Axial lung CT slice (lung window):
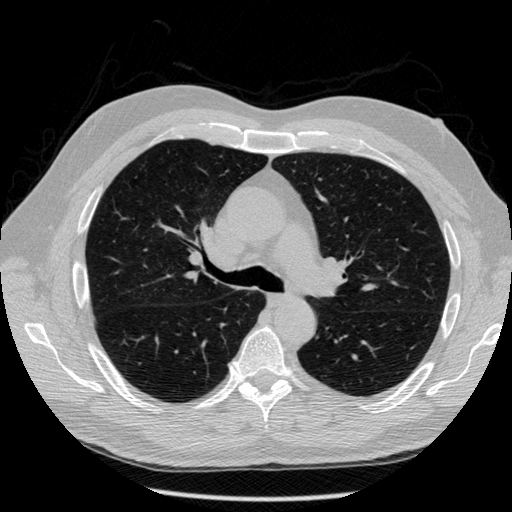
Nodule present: no